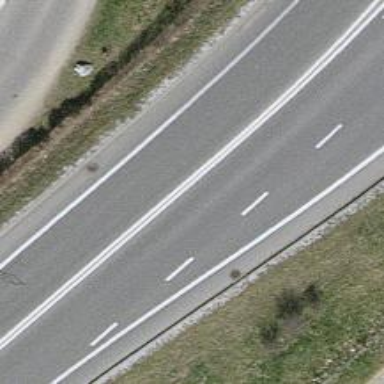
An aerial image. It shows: Trunk highway.